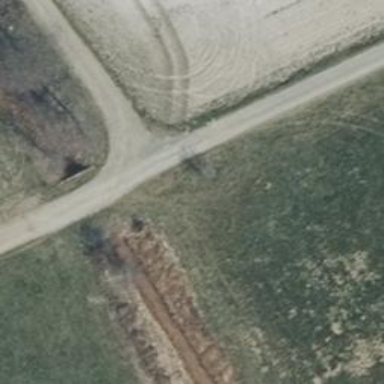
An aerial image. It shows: Gravel track with grade 4 classification.